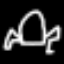
Label: frog